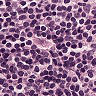
Metastatic tissue present: no